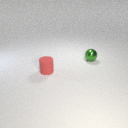
small green metal sphere to the right of small red rubber cylinder